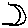
Label: moon